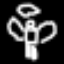
Label: angel